Field crop: maize
Growth stage: 2
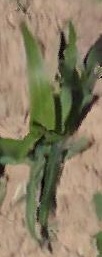
Species: maize